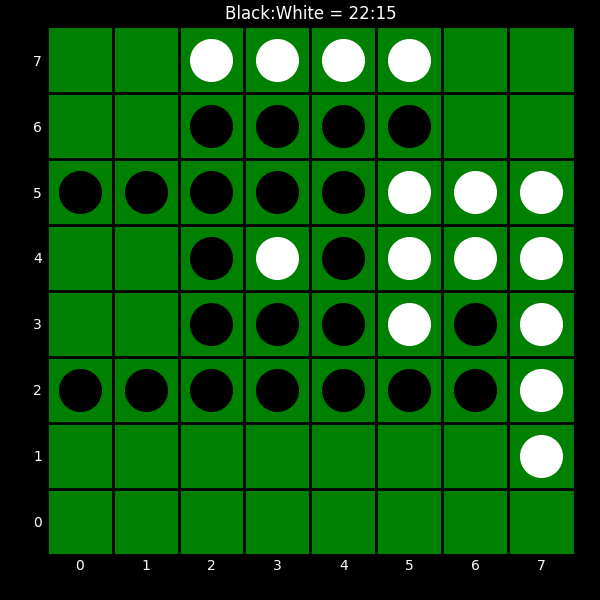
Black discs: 22
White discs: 15